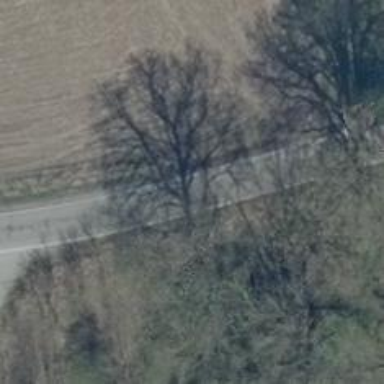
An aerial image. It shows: Unclassified road with asphalt surface.